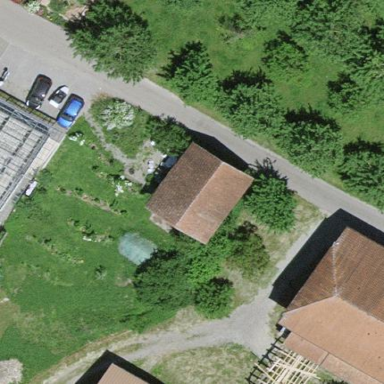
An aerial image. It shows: Barn.